Question: I have a query with this result:

And I tried this query to make a pivot
'''
with T as (
select pwv.PayrollMovementHeaderId as HeaderId,
CONCAT(w.PaternalSurname, w.PaternalSurname, w.Name) as Worker,
pv.Code as Code,
pwv.Value
from PayrollWorkerVariables pwv
join PayrollVariables pv on pv.Id = pwv.PayrollVariableId
join Workers w on w.Id = pwv.WorkerId
) select * from T Pivot ( Value For Code in ([T01],[T02])) as pvt
'''
what I need is this result
'''
HeaderId - Worker - T01 - T02 ..... - Tn
-----------------------------------------
aaaaaaaa - bbbbbb - Val - Val
'''
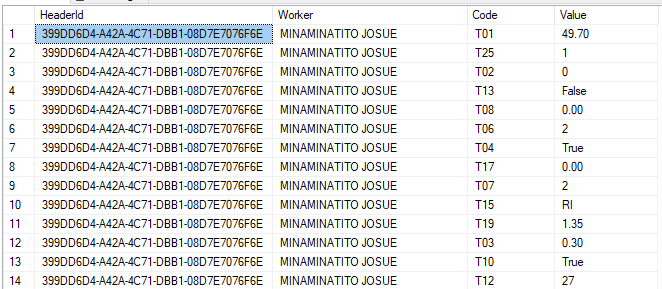
Answer: You can use the 'pivot' like the following:
'''
create table #t (HeaderId varchar(100), Worker varchar(100), Code varchar(10), [Value] varchar(100))
insert into #t select 'aaaaaa', 'bbbbb', 'T01', '49.7'
insert into #t select 'aaaaaa', 'bbbbb', 'T25', '1'
insert into #t select 'aaaaaa', 'bbbbb', 'T02', '0'
insert into #t select 'aaaaaa', 'bbbbb', 'T13', 'False'
insert into #t select 'aaaaaa', 'bbbbb', 'T08', '0.0'
insert into #t select 'aaaaaa', 'bbbbb', 'T04', '2'
insert into #t select 'aaaaaa', 'bbbbb', 'T06', 'RI'
insert into #t select 'aaaaaa', 'bbbbb', 'T07', 'True'
DECLARE @cols AS NVARCHAR(MAX),
@query AS NVARCHAR(MAX);
SET @cols = STUFF((SELECT distinct ',' + QUOTENAME(t.Code)
FROM #t t
FOR XML PATH(''), TYPE
).value('.', 'NVARCHAR(MAX)')
,1,1,'')
set @query = 'SELECT HeaderId, Worker, ' + @cols + ' from
(
select HeaderId, Worker, Code, [Value]
from #t
) x
pivot
(
max([Value]) for Code in (' + @cols + ')
) p '
print (@query)
execute(@query)
'''
Please find the demo <URL>.